Question: I am using iPhone simulator to run a UIWebview, and Safari browser (on my mac) in order to debug the js / html / css code (via "develop" menu -> iPhone Simulator -> choosing my webview).
Yestarday, the iPhone-simulator option disappeared from my "develop" menu: (as you can see, the "iphone-simulator" is missing here (it is opened in the background and working...)

Any idea?
Edit: I am using iOS 7 iPhone simulator + Safari 7
Edit 2: Just tried opening a website on iphone-simulator's Safari browser (in addition to the UIWebview). No luck here as well...
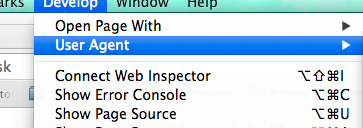
Answer: OK, what eventually worked for me was reseting the simulator (reset content and settings) and restarting my mac...